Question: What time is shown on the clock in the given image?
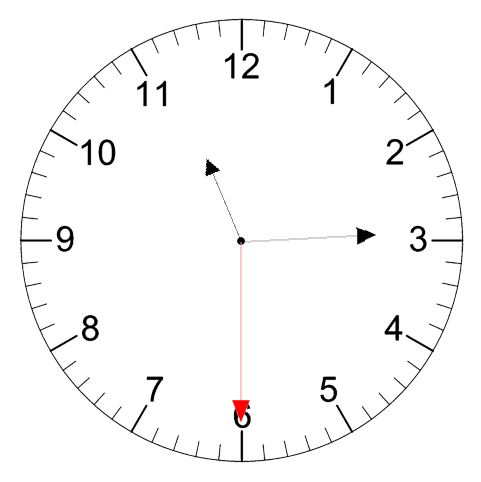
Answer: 11:14:30